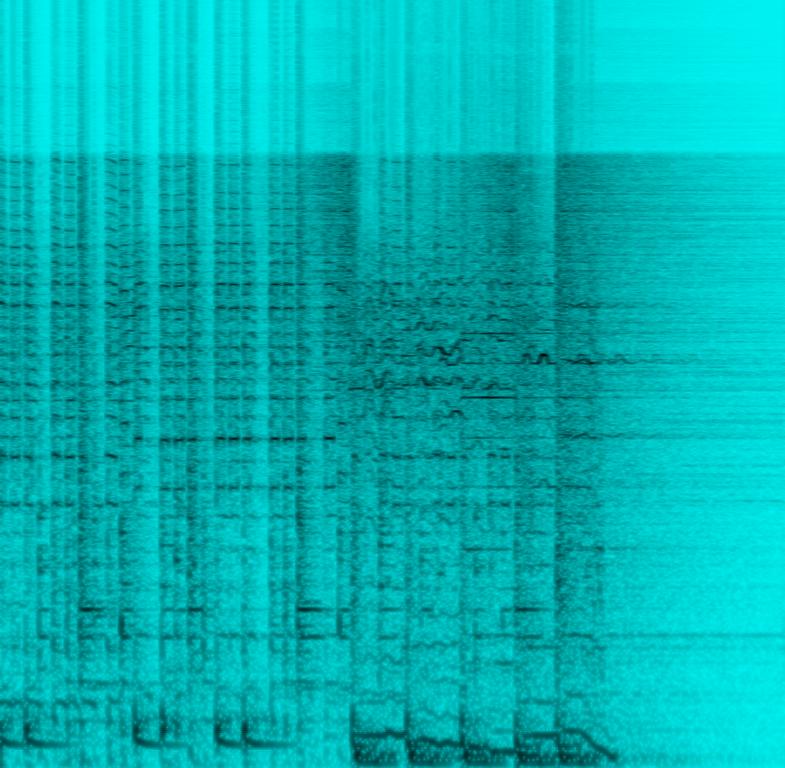
The low quality recording features a commercial music that consists of a funny processed male vocal, after which there is a harmonizing female vocal singing over punchy kick, brass melody, wooden percussion and echoing brass melody. It sounds addictive - like every commercial music should sound.